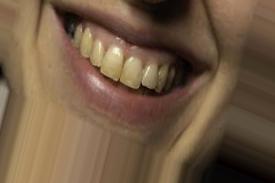
Condition: Tooth Discoloration